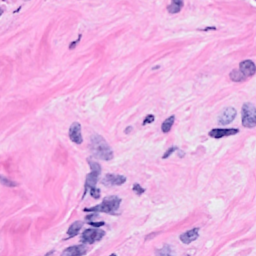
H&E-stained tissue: Breast